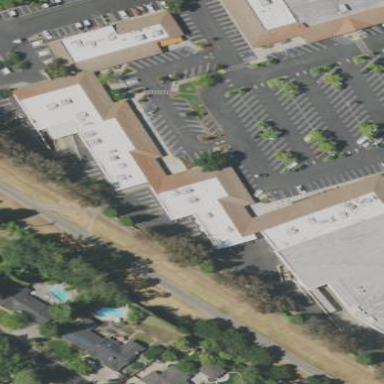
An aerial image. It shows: Parking area with surface.